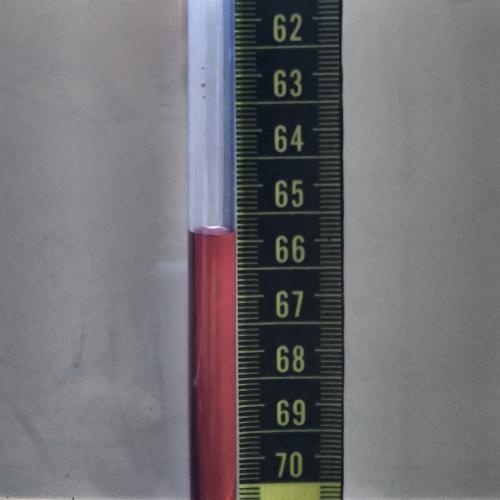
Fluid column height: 65.9 cm